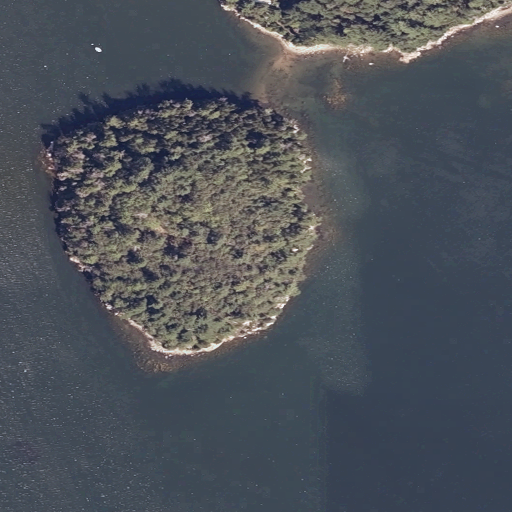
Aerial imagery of island in Maine named Bar Island containing open water, mixed forest, herbaceous wetlands, evergreen forest, grassland, and woody wetlands